Interaction volume radius: 5 \u00c5
Interaction volume height: 20 \u00c5
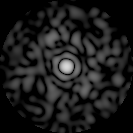
Disorder parameter: 0.8504